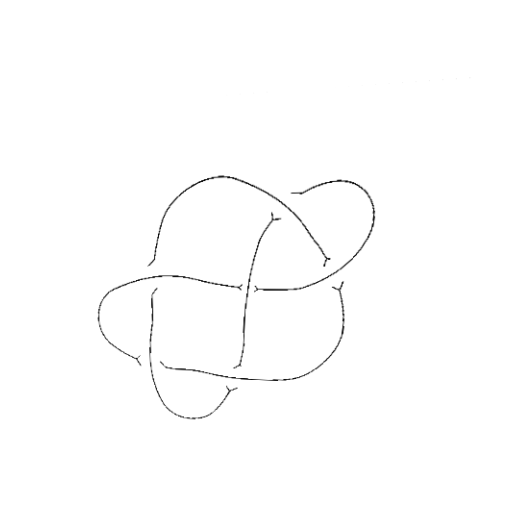
Crossing number: 6